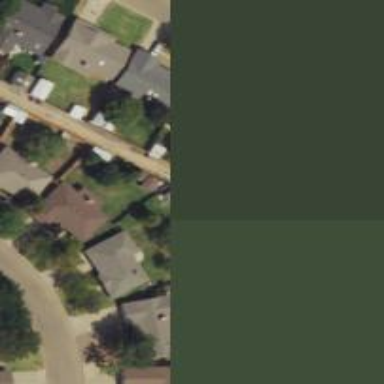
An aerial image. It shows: Alley classified as service road.